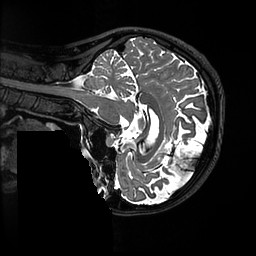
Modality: T2w
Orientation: sagittal
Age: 34
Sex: female
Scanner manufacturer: ge
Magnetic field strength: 3 T
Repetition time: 3.202 s
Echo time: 0.06589 s